Brain MRI, t1w sequence, axial 2D slice.
Patient: age 35, sex F, weight 90 kg, height 1.9 m
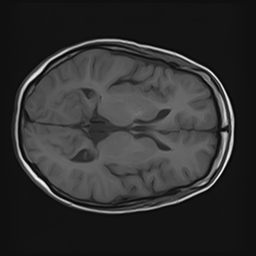